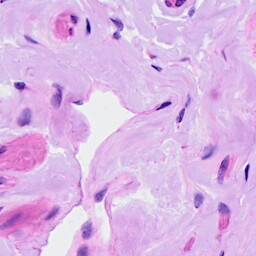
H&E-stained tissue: Ovarian